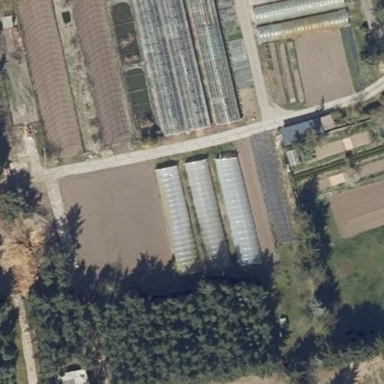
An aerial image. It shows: Greenhouse.